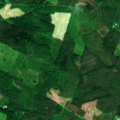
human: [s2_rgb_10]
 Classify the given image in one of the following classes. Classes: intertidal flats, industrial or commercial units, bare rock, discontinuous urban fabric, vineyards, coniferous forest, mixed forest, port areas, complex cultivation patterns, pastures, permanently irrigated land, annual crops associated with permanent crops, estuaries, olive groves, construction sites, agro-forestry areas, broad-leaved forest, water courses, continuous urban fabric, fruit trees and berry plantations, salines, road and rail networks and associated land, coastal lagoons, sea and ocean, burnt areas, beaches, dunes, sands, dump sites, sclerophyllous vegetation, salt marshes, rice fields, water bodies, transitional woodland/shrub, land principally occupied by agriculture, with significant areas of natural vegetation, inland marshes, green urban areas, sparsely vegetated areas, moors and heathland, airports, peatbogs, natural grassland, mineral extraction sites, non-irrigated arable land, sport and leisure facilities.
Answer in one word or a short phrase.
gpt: non-irrigated arable land, coniferous forest, mixed forest, transitional woodland/shrub